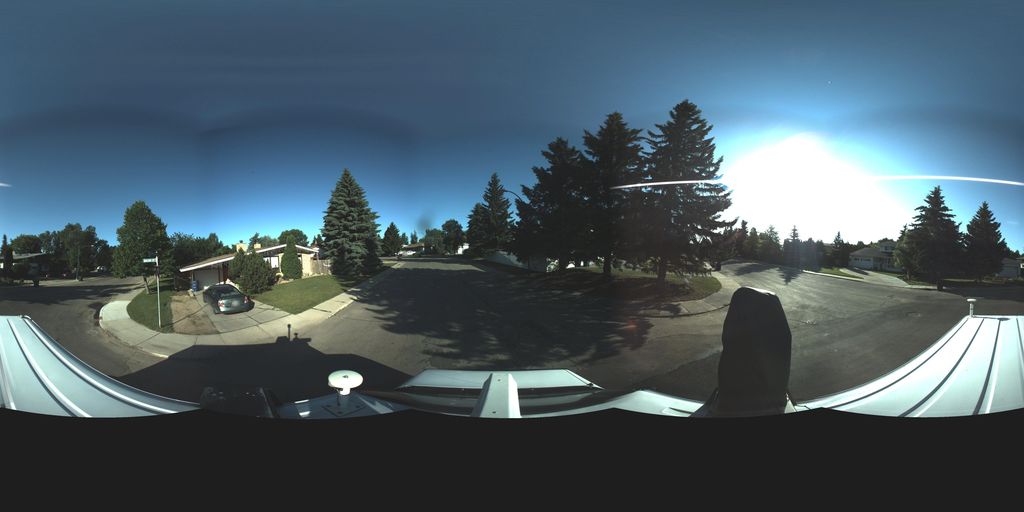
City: saskatoon